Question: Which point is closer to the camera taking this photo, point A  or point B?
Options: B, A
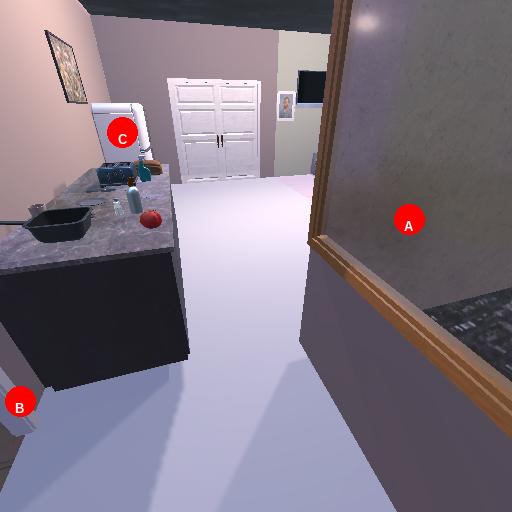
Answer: B